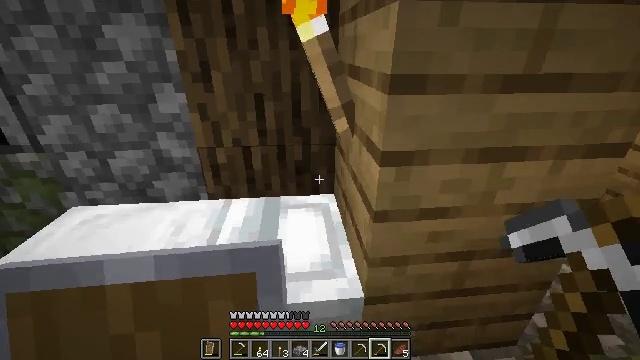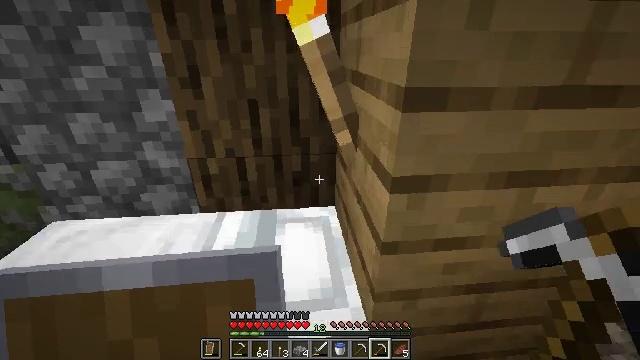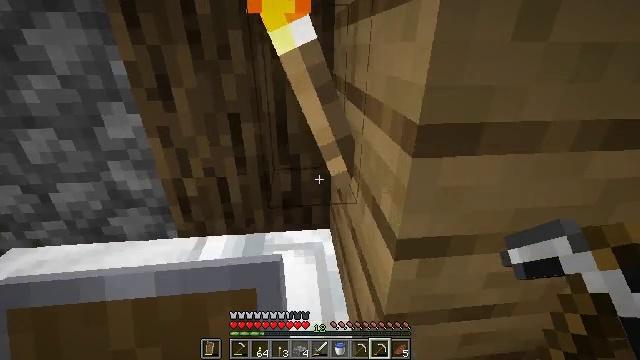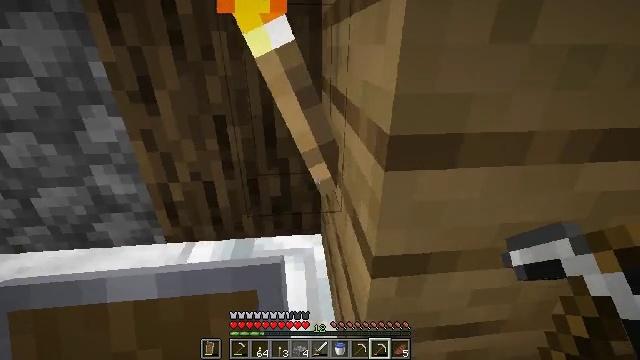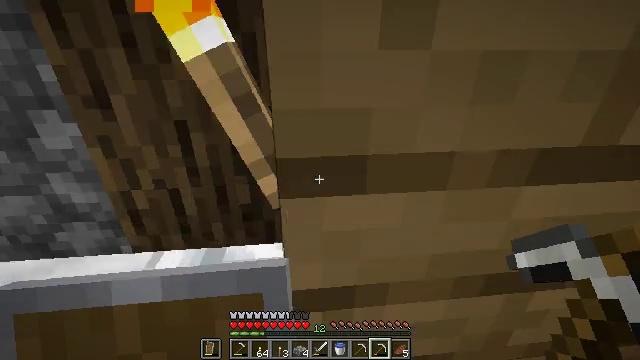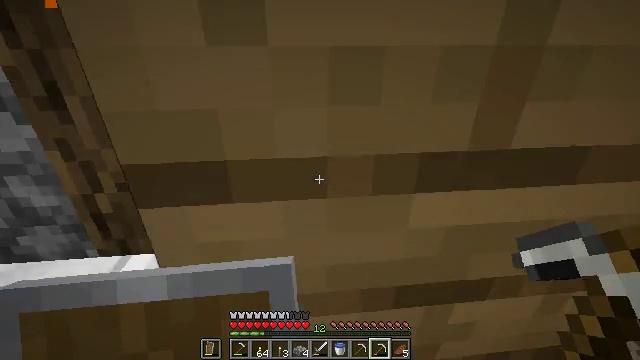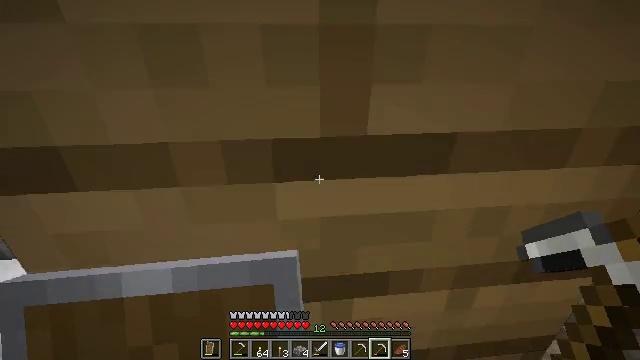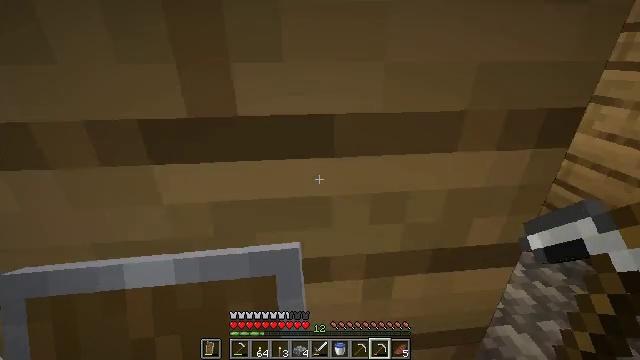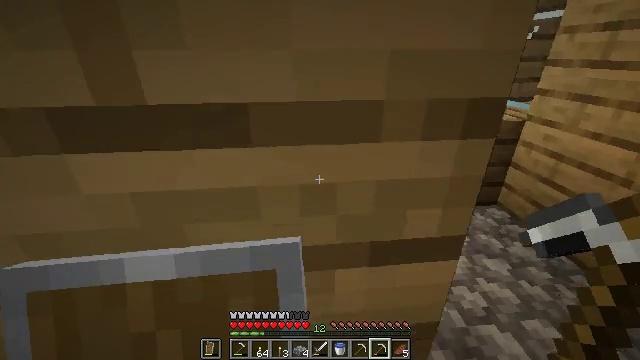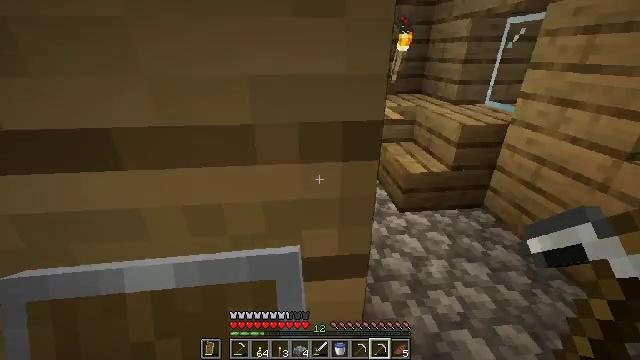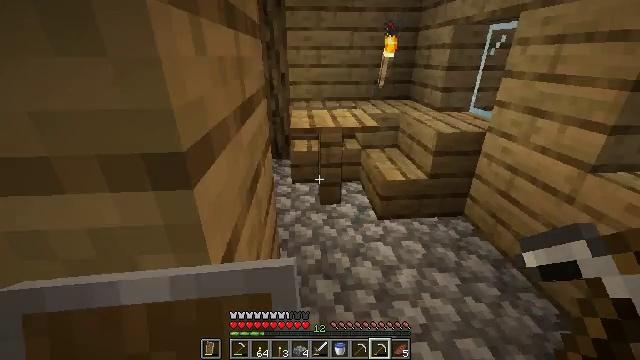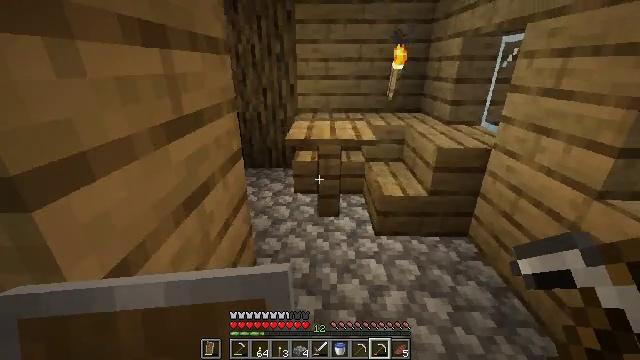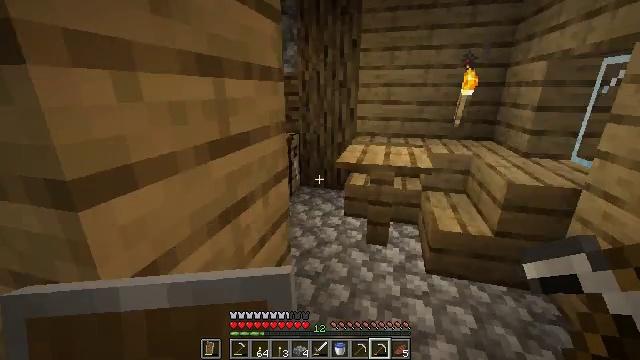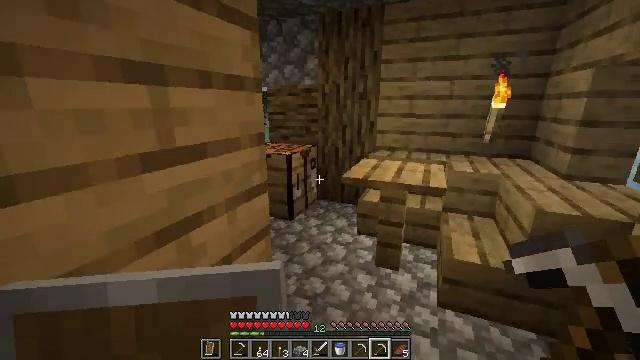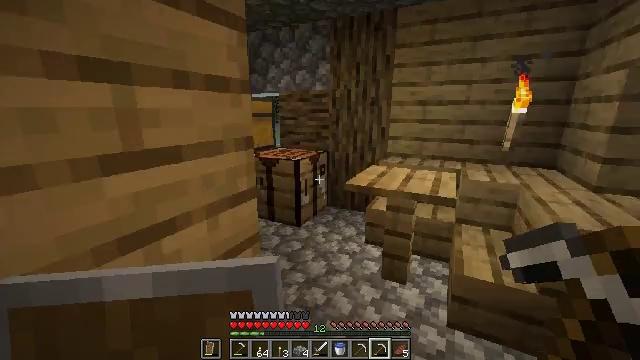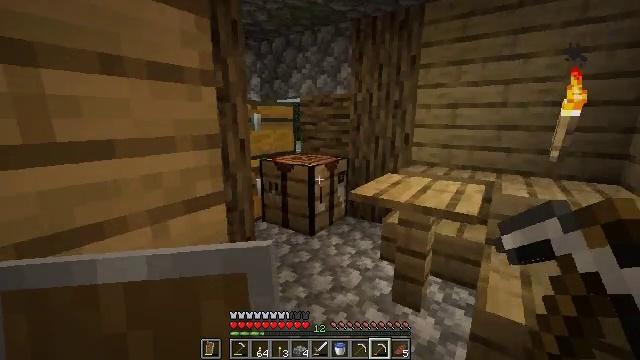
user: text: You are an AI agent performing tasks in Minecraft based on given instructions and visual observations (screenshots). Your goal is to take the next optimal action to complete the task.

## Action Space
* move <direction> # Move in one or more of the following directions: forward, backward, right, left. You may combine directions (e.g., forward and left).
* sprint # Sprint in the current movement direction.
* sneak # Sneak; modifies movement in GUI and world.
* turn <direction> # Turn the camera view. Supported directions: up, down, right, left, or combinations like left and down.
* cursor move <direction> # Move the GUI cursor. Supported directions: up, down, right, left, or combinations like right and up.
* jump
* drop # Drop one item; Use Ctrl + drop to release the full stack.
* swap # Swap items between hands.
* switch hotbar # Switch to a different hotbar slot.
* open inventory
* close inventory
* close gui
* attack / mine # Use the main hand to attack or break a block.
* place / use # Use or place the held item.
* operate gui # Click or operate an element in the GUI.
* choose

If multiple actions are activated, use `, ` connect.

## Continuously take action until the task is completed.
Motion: motion action
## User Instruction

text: Break the potato plant to gather potatoes.
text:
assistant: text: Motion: move forward and move right
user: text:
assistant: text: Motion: move forward and move right
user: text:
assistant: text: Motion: move right
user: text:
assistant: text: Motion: move right
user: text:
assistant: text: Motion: move right
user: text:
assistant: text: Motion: move right
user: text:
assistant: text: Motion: move right
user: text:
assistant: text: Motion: move right
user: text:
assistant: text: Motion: move right
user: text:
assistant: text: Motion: move right, turn left
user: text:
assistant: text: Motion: move forward and move right, turn left and up
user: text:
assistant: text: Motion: move forward and move right, turn left and up
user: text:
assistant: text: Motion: move forward and move right, turn left and up
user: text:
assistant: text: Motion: move forward and move right, turn left and up
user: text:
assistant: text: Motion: move forward and move right, turn left and up
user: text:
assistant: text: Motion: move forward and move right, turn left and up
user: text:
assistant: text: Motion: move forward and move right, turn left and up
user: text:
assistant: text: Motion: move forward and move right, turn left and up
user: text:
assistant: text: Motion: move forward, turn left
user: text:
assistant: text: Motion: move forward, turn left
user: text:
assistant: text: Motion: move forward
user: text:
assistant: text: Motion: no_op
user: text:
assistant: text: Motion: no_op
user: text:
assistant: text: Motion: turn right
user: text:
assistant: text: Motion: no_op
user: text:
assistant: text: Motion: use / place
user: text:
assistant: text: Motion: use / place
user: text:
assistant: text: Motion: use / place
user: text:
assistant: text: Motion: no_op
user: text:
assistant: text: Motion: no_op